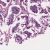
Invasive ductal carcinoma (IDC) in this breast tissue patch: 1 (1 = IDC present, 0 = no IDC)